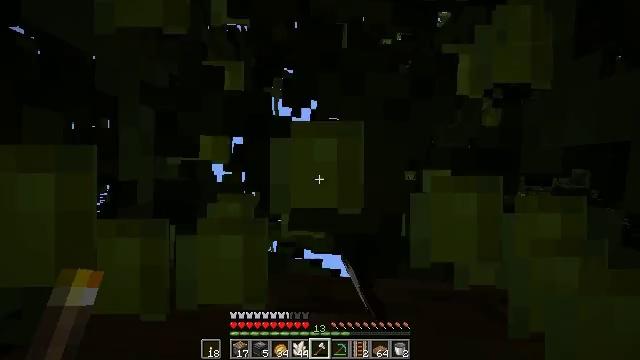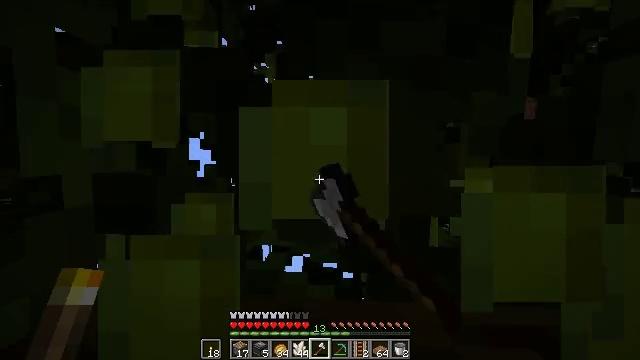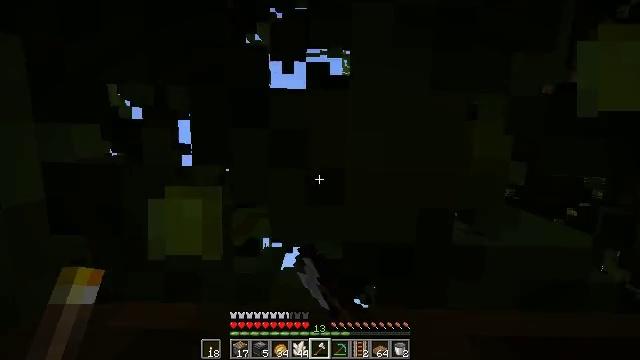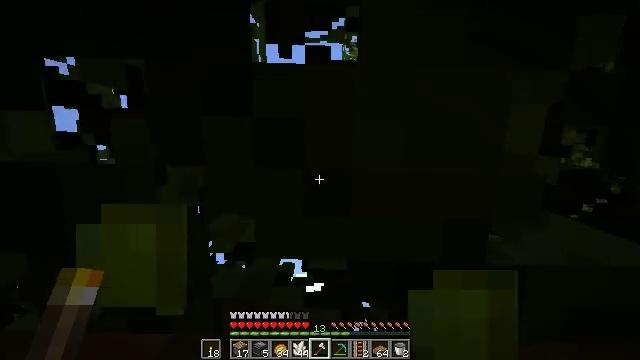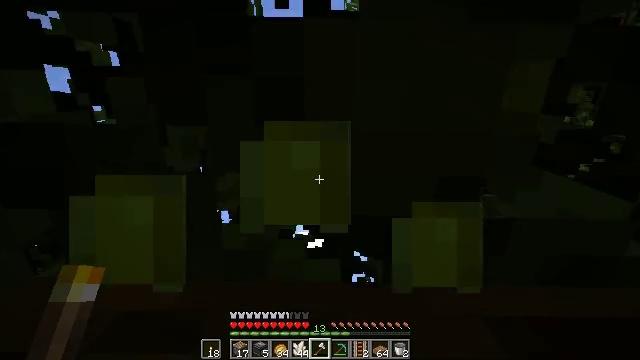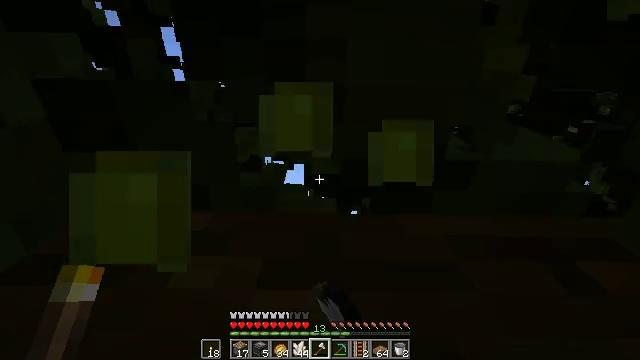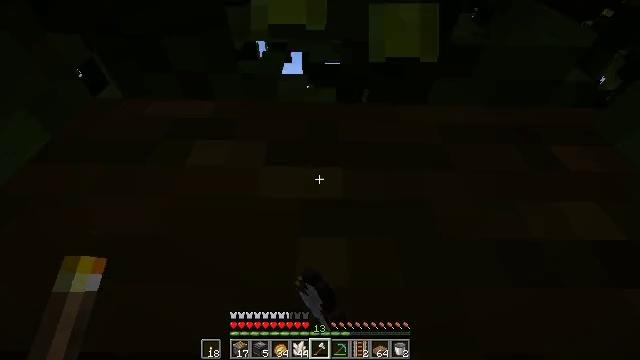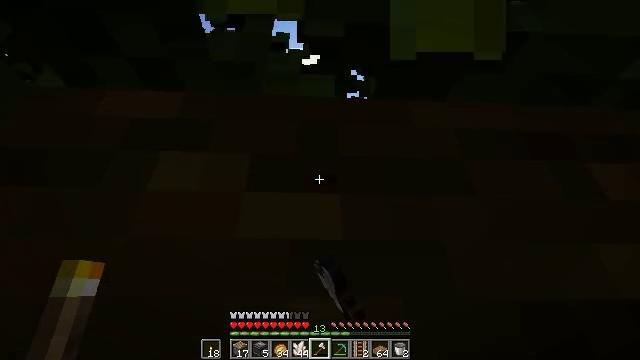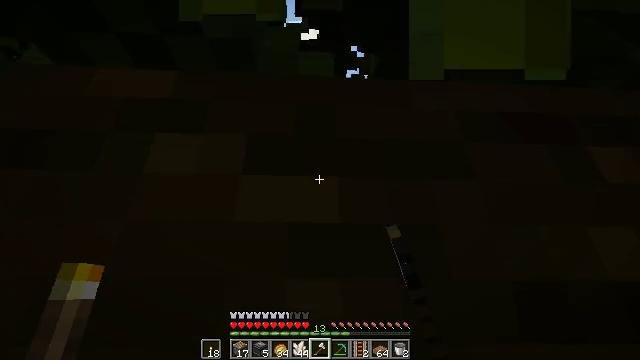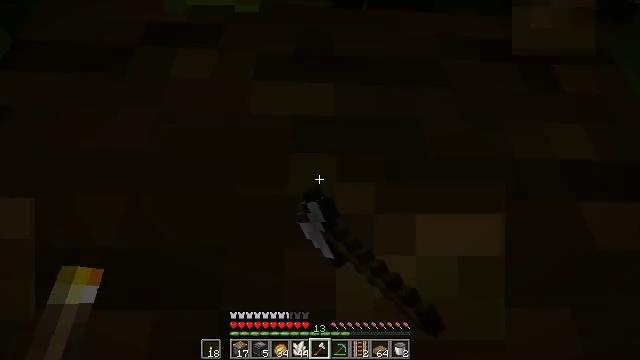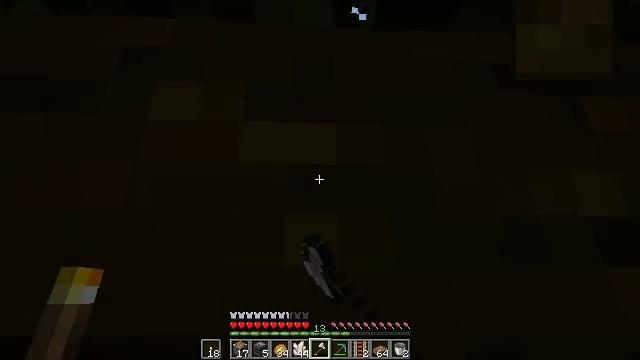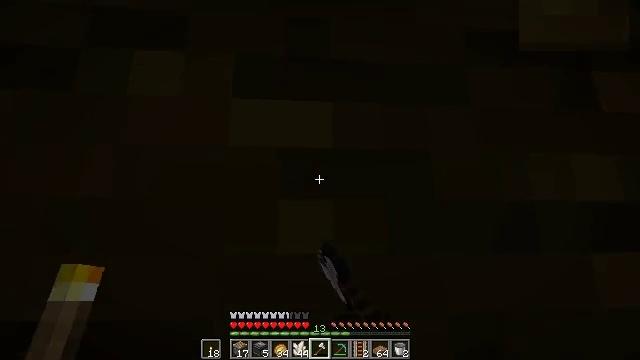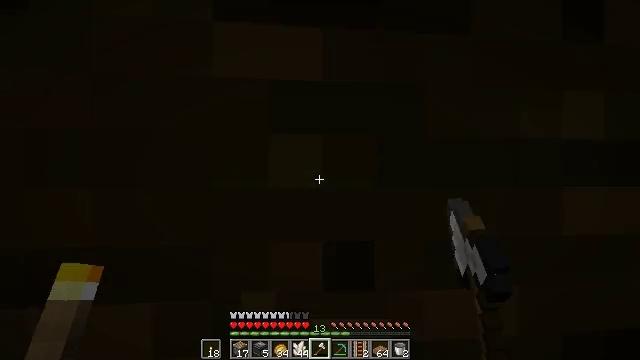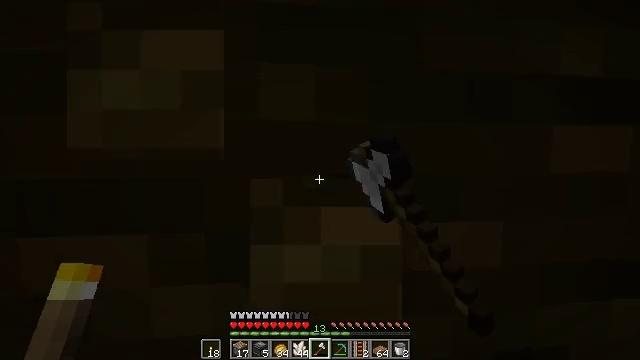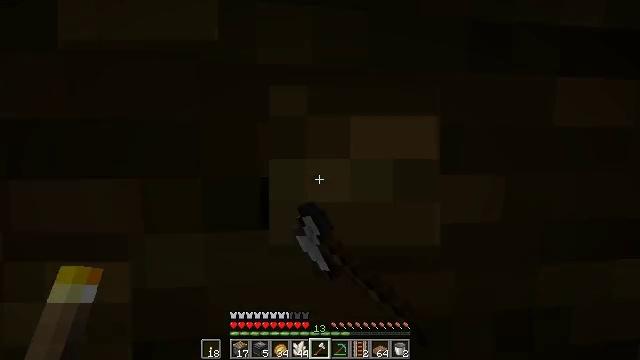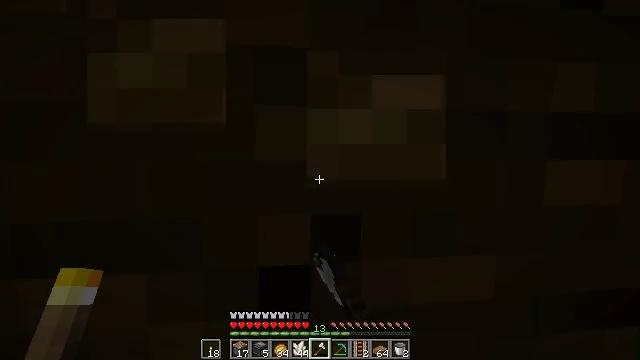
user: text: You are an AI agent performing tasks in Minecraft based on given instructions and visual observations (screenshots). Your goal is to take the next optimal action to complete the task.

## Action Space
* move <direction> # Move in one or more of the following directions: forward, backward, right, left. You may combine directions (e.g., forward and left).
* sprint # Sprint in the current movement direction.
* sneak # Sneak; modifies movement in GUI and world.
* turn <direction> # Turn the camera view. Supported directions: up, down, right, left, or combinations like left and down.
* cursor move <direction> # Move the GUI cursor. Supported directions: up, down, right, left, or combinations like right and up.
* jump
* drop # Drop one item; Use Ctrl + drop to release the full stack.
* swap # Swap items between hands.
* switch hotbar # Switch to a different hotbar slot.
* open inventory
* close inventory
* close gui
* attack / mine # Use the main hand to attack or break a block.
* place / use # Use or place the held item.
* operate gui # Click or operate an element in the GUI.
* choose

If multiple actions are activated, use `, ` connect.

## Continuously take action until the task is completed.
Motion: motion action
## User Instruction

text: Collect the jungle log for building.
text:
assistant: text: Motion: move forward, turn down, attack / mine
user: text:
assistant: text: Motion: move forward, turn down, attack / mine
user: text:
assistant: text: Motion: move forward, turn down, attack / mine
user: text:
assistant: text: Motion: move forward, turn down, attack / mine
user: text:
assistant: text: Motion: move forward, turn down, attack / mine
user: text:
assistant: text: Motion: move forward, turn down, attack / mine
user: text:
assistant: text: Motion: move forward, turn right and down, attack / mine
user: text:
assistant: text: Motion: move forward, turn down, attack / mine
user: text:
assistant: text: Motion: move forward, turn down, attack / mine
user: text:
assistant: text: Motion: move forward, turn down, attack / mine
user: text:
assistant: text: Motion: move forward, turn right and down, attack / mine
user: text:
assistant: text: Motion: move forward, turn right and down, attack / mine
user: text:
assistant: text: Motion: move forward, turn right and down, attack / mine
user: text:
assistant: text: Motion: move forward, attack / mine
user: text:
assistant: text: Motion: move forward, attack / mine
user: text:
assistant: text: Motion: move forward, attack / mine
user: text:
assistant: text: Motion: move forward, attack / mine
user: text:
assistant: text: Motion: move forward, attack / mine
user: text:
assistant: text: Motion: move forward, attack / mine
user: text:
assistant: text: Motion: move forward, attack / mine
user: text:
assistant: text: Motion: move forward, attack / mine
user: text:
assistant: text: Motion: move forward, attack / mine
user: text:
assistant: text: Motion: move forward, attack / mine
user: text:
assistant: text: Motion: move forward, attack / mine
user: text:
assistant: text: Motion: move forward, attack / mine
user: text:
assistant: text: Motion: move forward, attack / mine
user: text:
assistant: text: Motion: move forward, attack / mine
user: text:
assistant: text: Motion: move forward, attack / mine
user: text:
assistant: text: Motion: move forward, attack / mine
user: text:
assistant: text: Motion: move forward, attack / mine